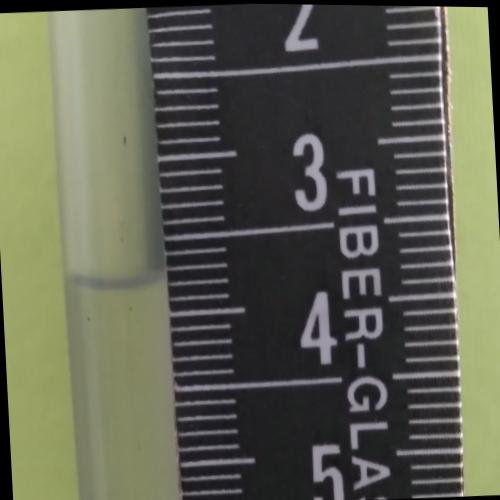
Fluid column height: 3.8 cm